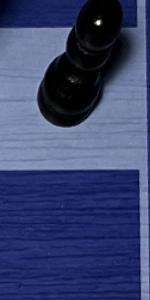
Label: Empty